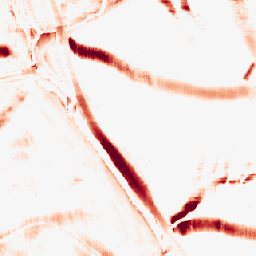
Category: morphological
Decomposition family: rolling_ball
Decomposition parameters: radius: 10
Upsampling method: area
Upsampling parameters: scale: 8
Upsampling scale: 8